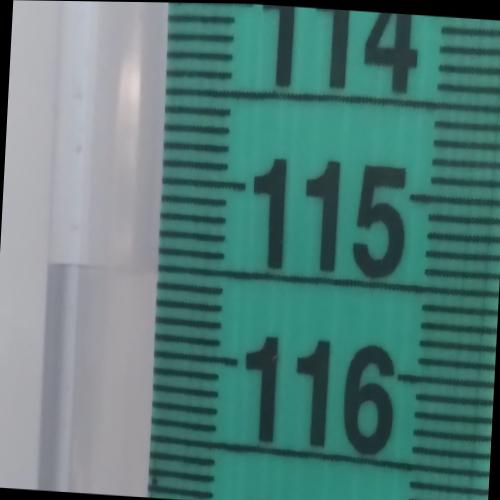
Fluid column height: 115.5 cm